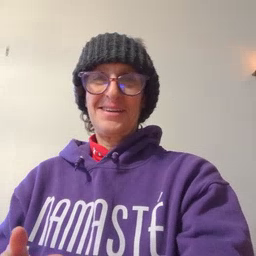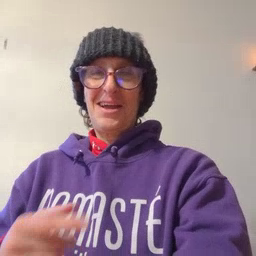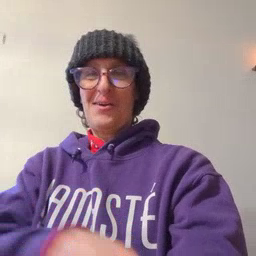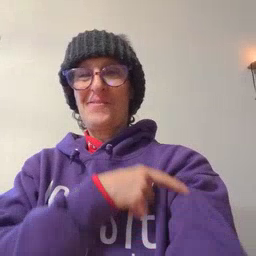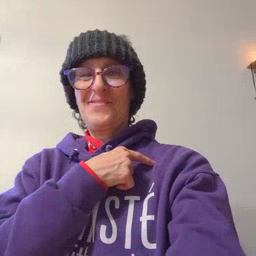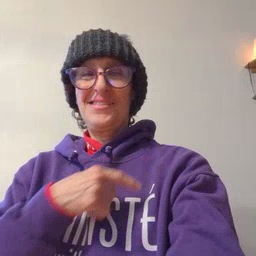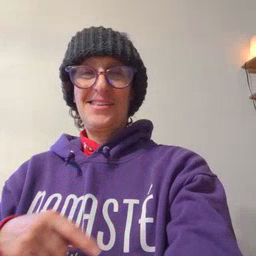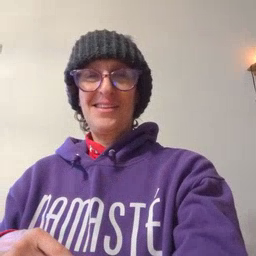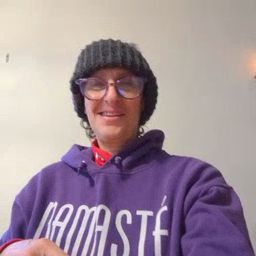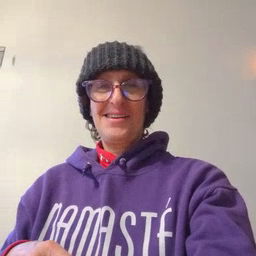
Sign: arm